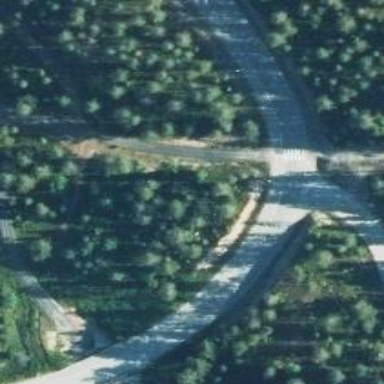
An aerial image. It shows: Cycleway.